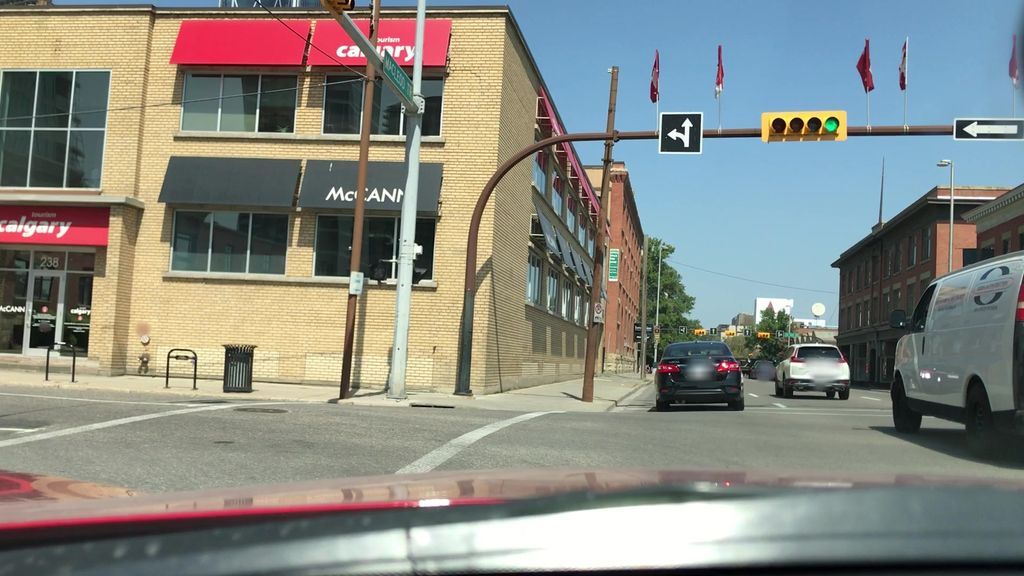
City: calgary